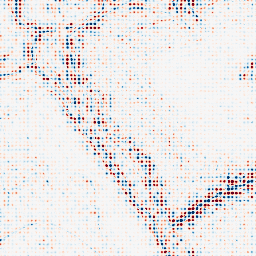
Category: wavelet
Decomposition family: wavelet_dwt
Decomposition parameters: wavelet: db4
level: 3
Upsampling method: sinc_hamming
Upsampling parameters: scale: 8
kernel_size: 4
Upsampling scale: 8